Question: I made a game in Java. It works completly fine in Eclipse.
I exported it as a Runnable JAR. When double-clicking on it's icon, it doesn't open. So I tried running the JAR from the command line.
I get a 'NullPointerException' error, in a line of code that's trying to retrieve an image resource (as I said, it works fine inside Eclipse). This is the line of code where the error happens:
'''
ball = new ImageIcon(this.getClass().getResource("sprites/ball.PNG"));
'''
I have no idea what's wrong. Here is the structure of my project:

Any ideas? I'm starting to get desperate.
Thanks a lot for your help.
: I tried adding a '/' to the beginning of 'sprites/ball.PNG' . Didn't help. Also tried to change 'PNG' to 'png'. Didn't work either.
Checked inside the JAR, the image is inside. I'm on Windows.
'''
Exception in thread "main" java.lang.NullPointerException
at javax.swing.ImageIcon.<init><Unknown Source>
at instPanel.<init><instPanel.java:17>
at Main.<init><Main.java:23>
at Main.main<Main.java:38>
'''
Could the fact that I'm using (default package) be a problem?
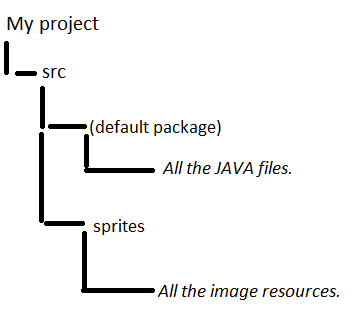
Answer: If you look inside the jar with an archive tool it should be like this.
'''
JARROOT/*.class
JARROOT/sprites/ball.png
'''
You can try following.
In Eclipse right click the sprites folder. Click 'Build Path -> Use as Source Folder' and package the project again.
And your call to the resource should be
'this.getClass().getResource("/sprites/ball.png");' or
'this.getClass().getResource("/ball.png");'
depending on how Eclipse packaged the jar.
Please read the <URL>.
If the string you pass to 'getResource("")' begins with '/' it will be treated as an absolute path within the jar. If the string starts without '/' it will be treated as the relative path to the class.
Here is an image of a simple project with comments.
The folder "icons" is a resource folder. Its content will be packaged inside the jar. In this case 'JARROOT/other/zoom-out-icon.JPG' and 'JARROOT/zoom-in-icon.jpg'.